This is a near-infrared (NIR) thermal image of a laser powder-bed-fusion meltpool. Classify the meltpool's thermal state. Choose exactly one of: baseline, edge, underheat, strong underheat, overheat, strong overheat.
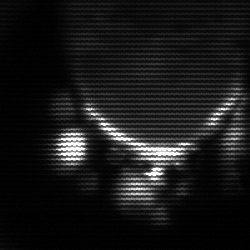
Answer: baseline